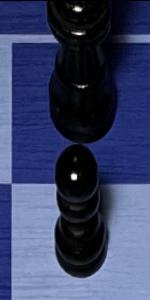
Label: Pawn_Black